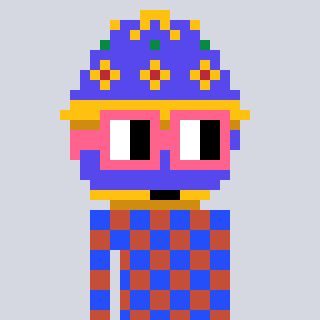
a pixel art character with square pink glasses, a faberge-shaped head and a rust-colored body on a cool background